Question: I would like to have an alternative to a standard checkbox - basically I'd like to use images and when the user clicks the image, fade it out and overlay a tick box.
In essence, I want to do something like Recaptcha 2 does when it gets you to click images that meet a certain criteria. You can <URL> but it might sometimes get you to solve text questions, as opposed to the image selection. So here's a screenshot:

When you click one of the images (in this case, containing a picture of steak), the image you click shrinks in size and the blue tick appears, indicating that you've ticked it.
Let's say I want to reproduce this exact example.
I realise I can have 9 hidden checkboxes, and attach some jQuery so that when I click the image, it selects/deselects the hidden checkbox. But what about the shrinking of the image/overlaying the tick?
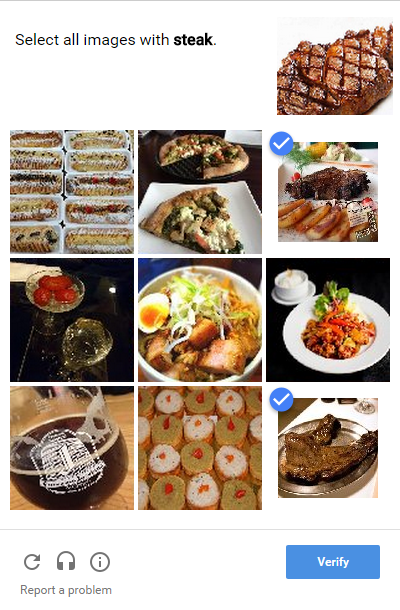
Answer: # Pure semantic HTML/CSS solution
This is easy to implement on your own, no pre-made solution necessary. Also it will teach you a lot as you don't seem too easy with CSS.
## This is what you need to do:
Your checkboxes need to have distinct 'id' attributes. This allows you to connect a '<label>' to it, using the label's 'for'-attribute.
Example:
'''
<input type="checkbox" id="myCheckbox1" />
<label for="myCheckbox1"><img src="http://someurl" /></label>
'''
Attaching the label to the checkbox will trigger a browser behaviour: Whenever someone clicks the label (or the image inside it), the checkbox will be toggled.
Next, you hide the checkbox by applying for example 'display: none;' to it.
Now all that is left to do is set the style you want for your 'label::before' pseudo element (which will be used as the visual checkbox replacement elements):
'''
label::before {
background-image: url(../path/to/unchecked.png);
}
'''
In a last tricky step, you make use of CSS' ':checked' pseudo selector to change the image when the checkbox is checked:
'''
:checked + label::before {
background-image: url(../path/to/checked.png);
}
'''
The '+' () makes sure you only change labels that directly follow the hidden checkbox in the markup.
You can optimize that by putting both images in a spritemap and only applying a change in 'background-position' instead of swapping the image.
Of course you need to position the label correctly and apply 'display: block;' and set correct 'width' and 'height'.
## Edit:
The codepen example and snippet, which I created after these instructions, use the same technique, , creating a '::before' on the label that, once checked, has 'content: "";'. Add some rounded borders and sweet transitions and the result is really likable!
Here is a working codepen that showcases the technique and doesn't require images for the checkbox:
> <URL>
Here is the same code in a snippet:
'''
ul {
list-style-type: none;
}
li {
display: inline-block;
}
input[type="checkbox"][id^="cb"] {
display: none;
}
label {
border: 1px solid #fff;
padding: 10px;
display: block;
position: relative;
margin: 10px;
cursor: pointer;
-webkit-touch-callout: none;
-webkit-user-select: none;
-khtml-user-select: none;
-moz-user-select: none;
-ms-user-select: none;
user-select: none;
}
label::before {
background-color: white;
color: white;
content: " ";
display: block;
border-radius: 50%;
border: 1px solid grey;
position: absolute;
top: -5px;
left: -5px;
width: 25px;
height: 25px;
text-align: center;
line-height: 28px;
transition-duration: 0.4s;
transform: scale(0);
}
label img {
height: 100px;
width: 100px;
transition-duration: 0.2s;
transform-origin: 50% 50%;
}
:checked+label {
border-color: #ddd;
}
:checked+label::before {
content: "";
background-color: grey;
transform: scale(1);
}
:checked+label img {
transform: scale(0.9);
box-shadow: 0 0 5px #333;
z-index: -1;
}
'''
'''
<ul>
<li><input type="checkbox" id="cb1" />
<label for="cb1"><img src="https://picsum.photos/seed/1/100" /></label>
</li>
<li><input type="checkbox" id="cb2" />
<label for="cb2"><img src="https://picsum.photos/seed/2/100" /></label>
</li>
<li><input type="checkbox" id="cb3" />
<label for="cb3"><img src="https://picsum.photos/seed/3/100" /></label>
</li>
<li><input type="checkbox" id="cb4" />
<label for="cb4"><img src="https://picsum.photos/seed/4/100" /></label>
</li>
</ul>
'''